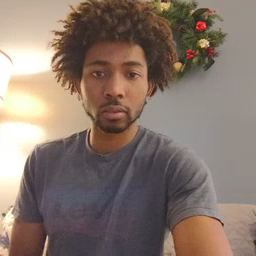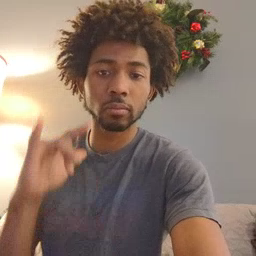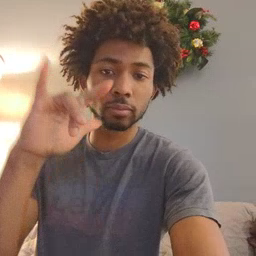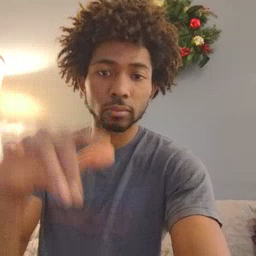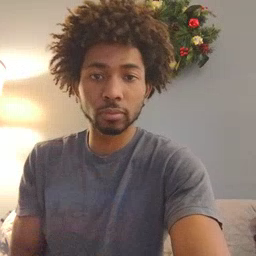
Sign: airplane